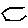
Label: hexagon